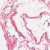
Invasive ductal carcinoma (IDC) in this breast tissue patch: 0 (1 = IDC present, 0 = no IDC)